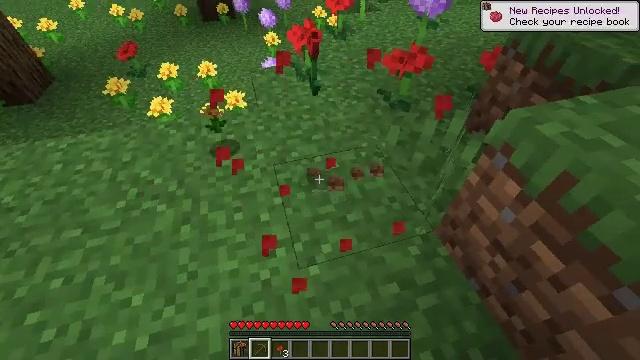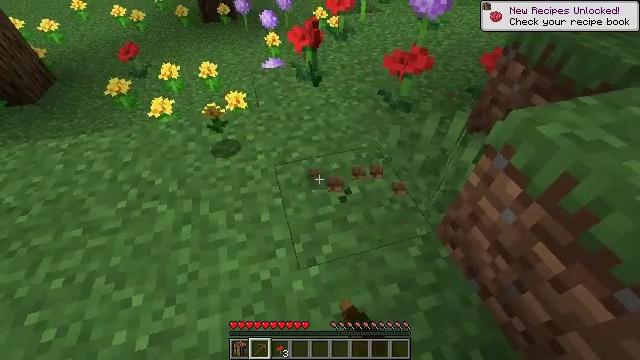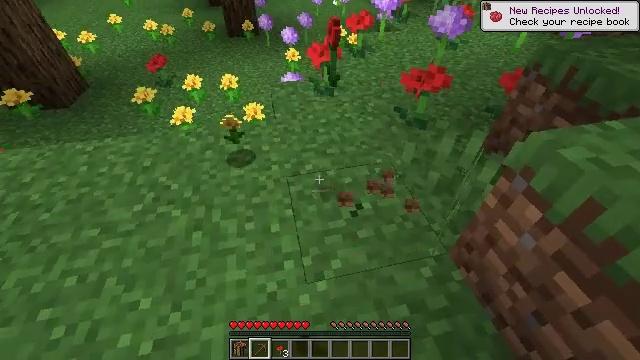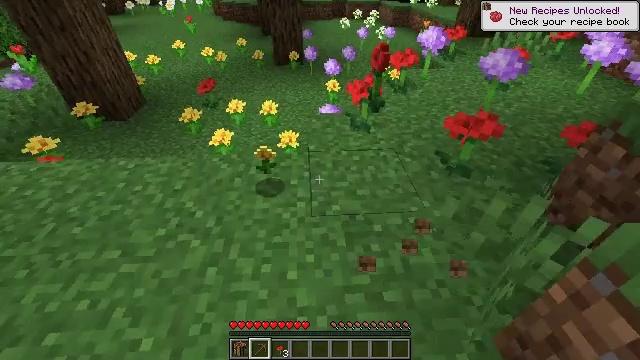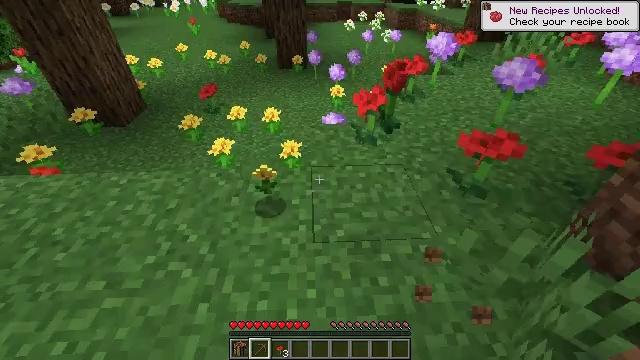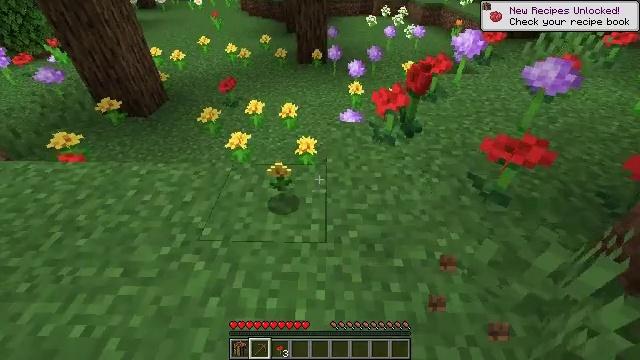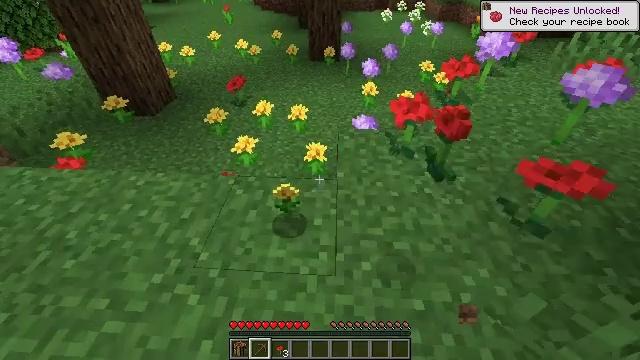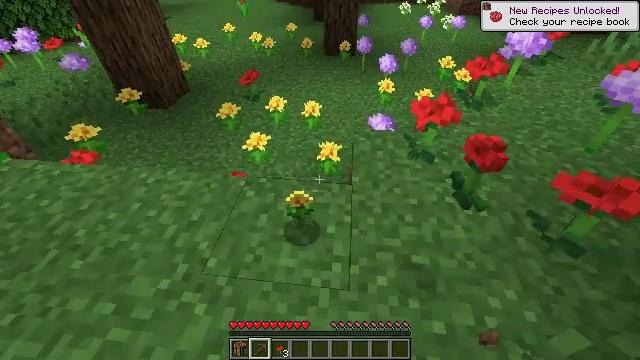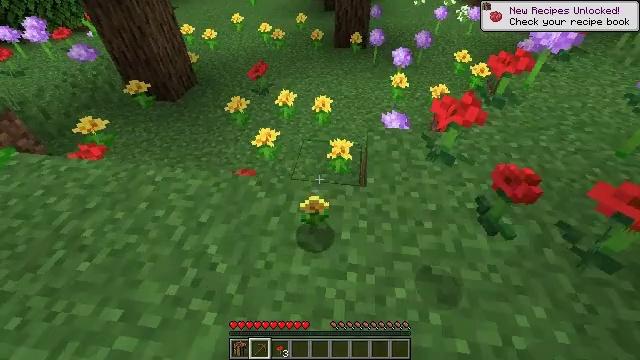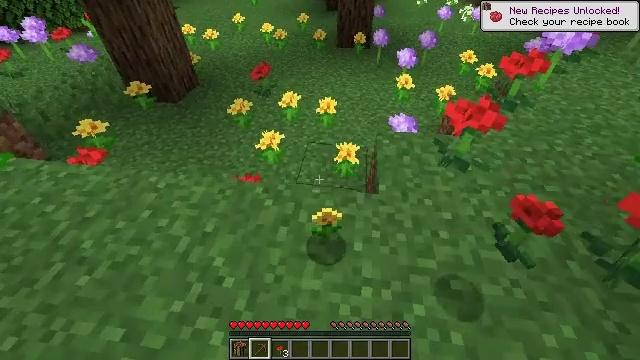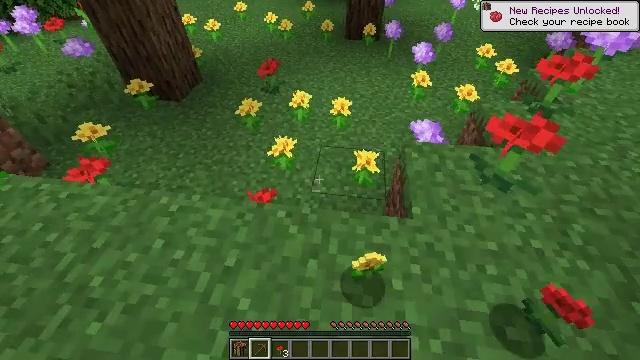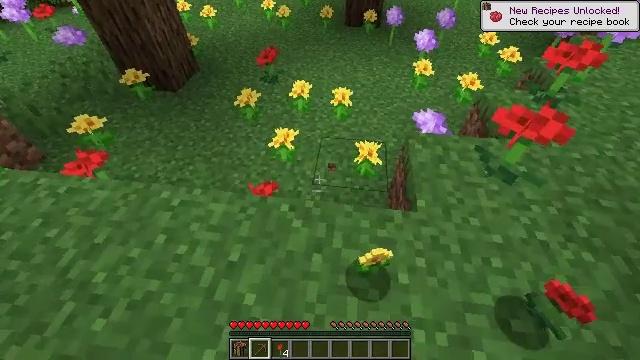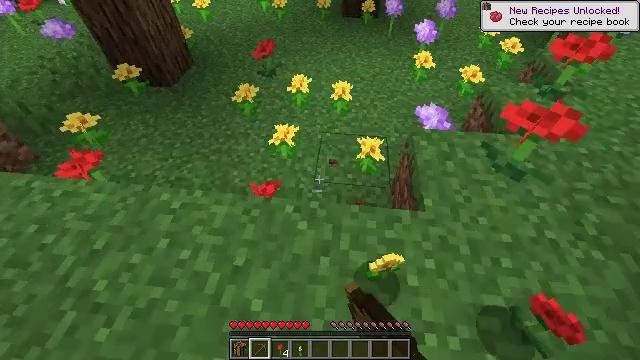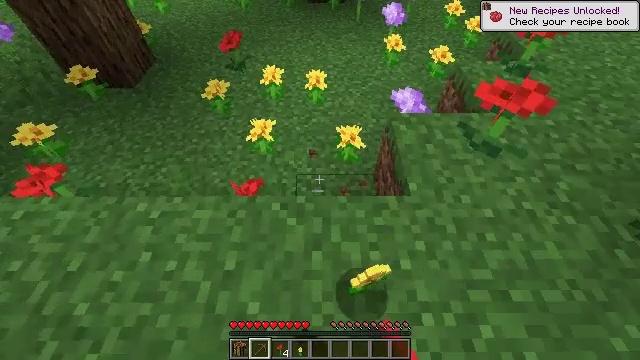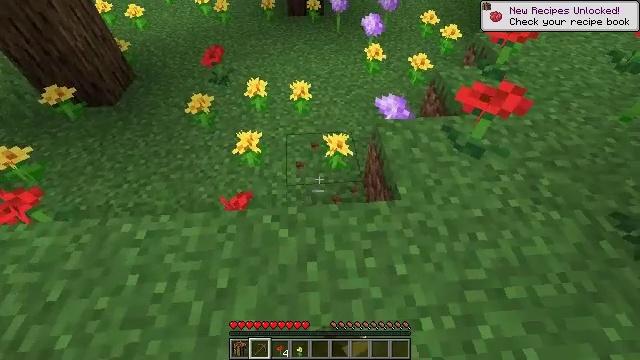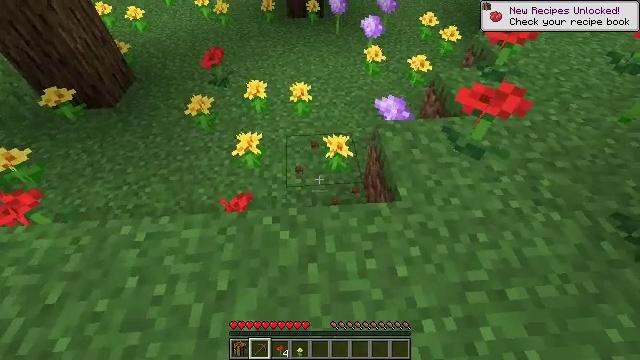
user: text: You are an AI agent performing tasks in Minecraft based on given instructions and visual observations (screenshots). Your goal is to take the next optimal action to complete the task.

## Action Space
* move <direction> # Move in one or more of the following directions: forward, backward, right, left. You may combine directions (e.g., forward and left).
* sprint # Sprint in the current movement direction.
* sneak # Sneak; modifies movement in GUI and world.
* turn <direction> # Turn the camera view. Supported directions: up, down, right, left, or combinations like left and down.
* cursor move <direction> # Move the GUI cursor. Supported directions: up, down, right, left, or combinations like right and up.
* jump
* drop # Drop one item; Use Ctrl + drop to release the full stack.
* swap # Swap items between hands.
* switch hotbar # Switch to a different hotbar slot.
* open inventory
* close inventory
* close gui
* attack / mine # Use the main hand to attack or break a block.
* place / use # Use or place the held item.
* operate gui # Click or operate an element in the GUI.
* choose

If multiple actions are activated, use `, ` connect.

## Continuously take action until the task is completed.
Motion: motion action
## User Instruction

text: Collect a dandelion flower.
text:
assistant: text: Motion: attack / mine
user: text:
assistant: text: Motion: move forward, turn left and up, attack / mine
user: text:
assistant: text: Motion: move forward, turn left and up
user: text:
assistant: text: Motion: move forward
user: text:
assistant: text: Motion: move forward, turn left
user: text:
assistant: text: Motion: move forward, turn left and down
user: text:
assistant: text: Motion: move forward and move left, turn left and down
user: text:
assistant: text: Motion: move forward and move left, turn left and down
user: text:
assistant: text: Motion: move forward and move left
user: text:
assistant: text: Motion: move forward and move left, turn down
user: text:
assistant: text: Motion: turn down, attack / mine
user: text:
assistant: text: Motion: turn right and down, attack / mine
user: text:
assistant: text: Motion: turn right and down, attack / mine
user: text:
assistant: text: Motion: turn right and up, attack / mine
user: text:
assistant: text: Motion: no_op
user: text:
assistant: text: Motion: move forward
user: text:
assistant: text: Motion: move forward, turn right
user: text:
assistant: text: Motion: move forward, attack / mine
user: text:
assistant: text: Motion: attack / mine
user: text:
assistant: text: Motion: turn up
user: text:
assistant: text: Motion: attack / mine
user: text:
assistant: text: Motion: attack / mine
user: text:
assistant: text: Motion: attack / mine